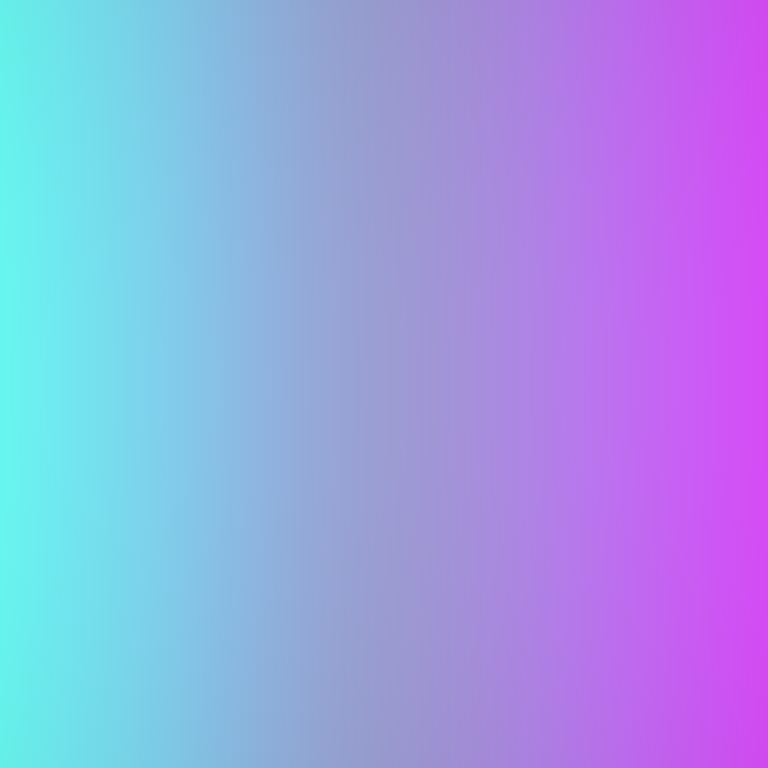
Abstract light effect, smooth gradient from cyan to magenta, serene atmosphere, soft glow, no room, no furniture, no objects.